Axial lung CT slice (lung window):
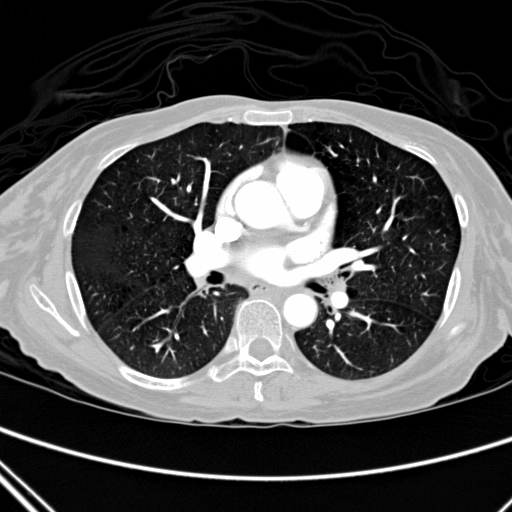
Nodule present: no